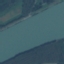
Label: River